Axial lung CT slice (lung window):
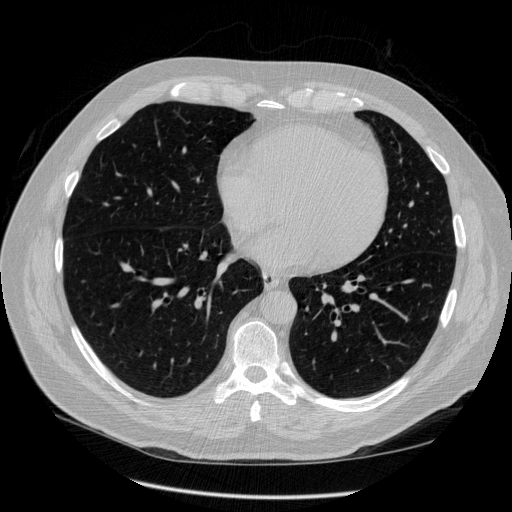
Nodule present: no